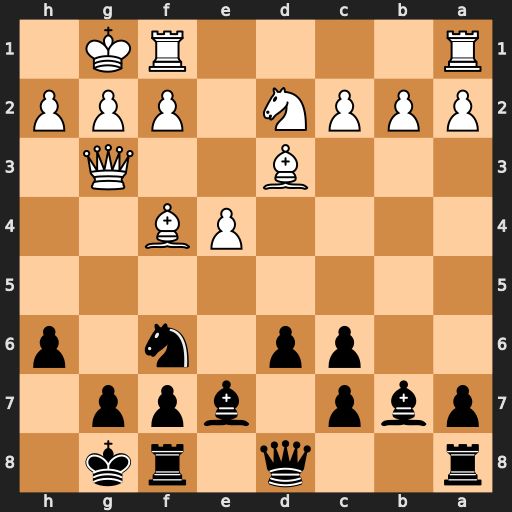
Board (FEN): r2q1rk1/pbp1bpp1/2pp1n1p/8/4PB2/3B2Q1/PPPN1PPP/R4RK1
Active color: b
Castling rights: -
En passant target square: -
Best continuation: Nh5 Qf3 Nxf4 Qxf4 Bg5